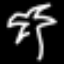
Label: palm tree